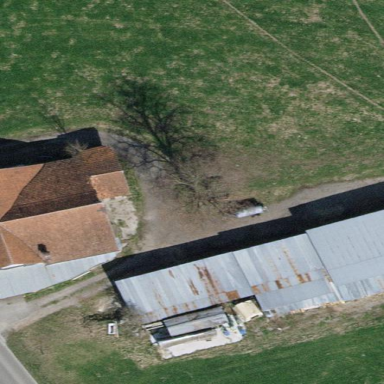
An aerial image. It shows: Farmyard area.